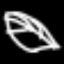
Label: leaf